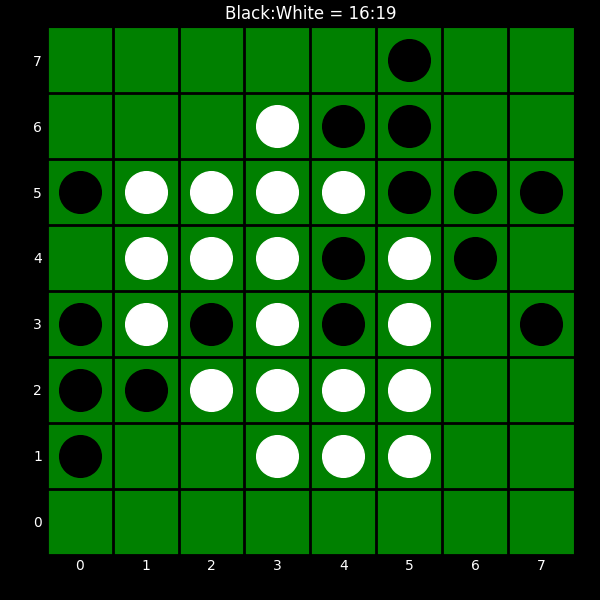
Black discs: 16
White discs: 19